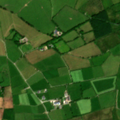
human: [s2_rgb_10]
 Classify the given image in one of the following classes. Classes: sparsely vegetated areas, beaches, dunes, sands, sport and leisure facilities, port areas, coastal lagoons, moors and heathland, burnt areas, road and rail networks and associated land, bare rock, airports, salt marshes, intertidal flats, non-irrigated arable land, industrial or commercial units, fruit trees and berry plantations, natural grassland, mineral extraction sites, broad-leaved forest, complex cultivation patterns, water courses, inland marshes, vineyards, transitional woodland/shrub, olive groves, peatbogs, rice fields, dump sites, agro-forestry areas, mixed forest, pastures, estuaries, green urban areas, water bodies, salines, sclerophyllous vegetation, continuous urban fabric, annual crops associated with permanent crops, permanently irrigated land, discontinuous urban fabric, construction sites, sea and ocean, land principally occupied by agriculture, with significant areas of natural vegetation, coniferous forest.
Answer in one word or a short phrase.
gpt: pastures